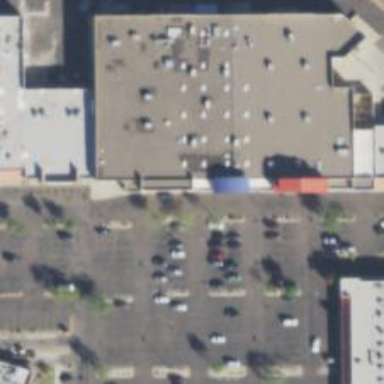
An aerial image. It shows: Grocery shop.